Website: apple
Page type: customer-info-address
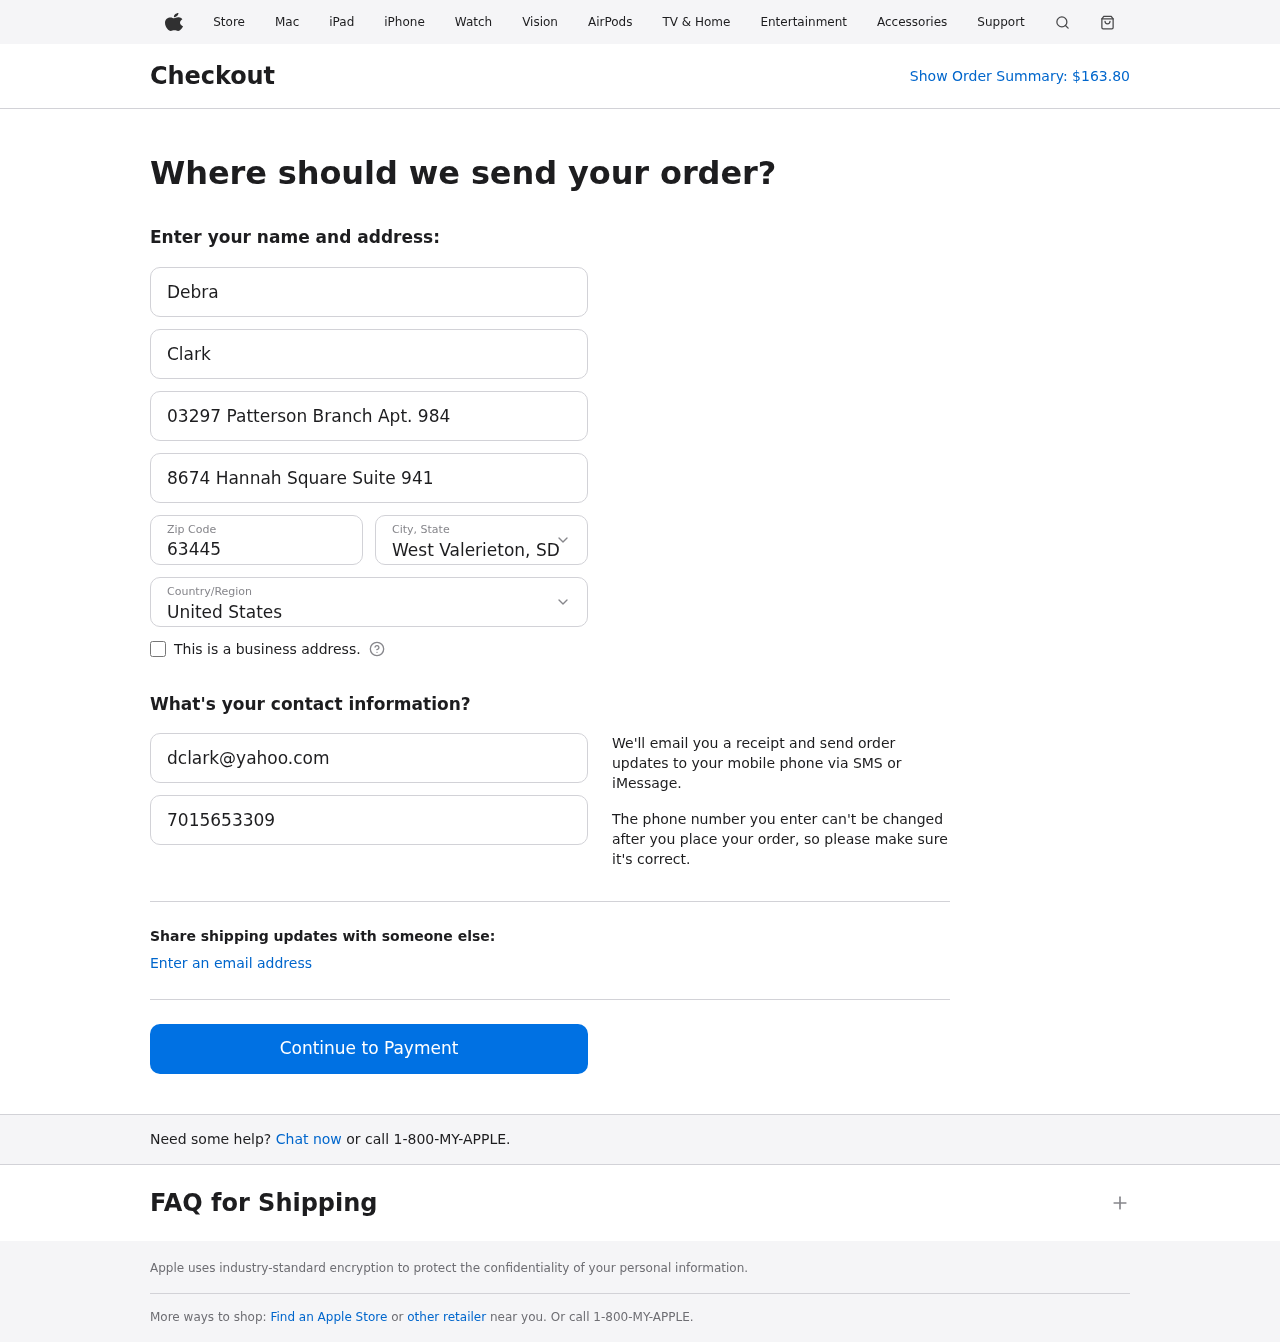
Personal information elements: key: PII_CITY_STATE
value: West Valerieton, SD
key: PII_COUNTRY
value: United States
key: PII_EMAIL
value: dclark@yahoo.com
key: PII_FIRSTNAME
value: Debra
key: PII_LASTNAME
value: Clark
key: PII_PHONE
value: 7015653309
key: PII_POSTCODE
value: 63445
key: PII_STREET
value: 03297 Patterson Branch Apt. 984
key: PII_STREET2
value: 8674 Hannah Square Suite 941
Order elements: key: ORDER_TOTAL
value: $163.80